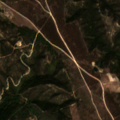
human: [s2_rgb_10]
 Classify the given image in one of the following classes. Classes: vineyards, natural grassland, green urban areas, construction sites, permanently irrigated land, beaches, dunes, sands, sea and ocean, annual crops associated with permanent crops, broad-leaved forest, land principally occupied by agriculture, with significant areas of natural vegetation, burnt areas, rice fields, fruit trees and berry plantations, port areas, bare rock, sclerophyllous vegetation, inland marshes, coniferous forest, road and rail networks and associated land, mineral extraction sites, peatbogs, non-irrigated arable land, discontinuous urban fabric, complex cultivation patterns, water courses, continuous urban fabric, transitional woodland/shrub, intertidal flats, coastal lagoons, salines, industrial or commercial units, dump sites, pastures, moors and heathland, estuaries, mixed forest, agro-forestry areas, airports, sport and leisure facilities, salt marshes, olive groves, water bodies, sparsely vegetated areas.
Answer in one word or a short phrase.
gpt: pastures, coniferous forest, natural grassland, sclerophyllous vegetation, transitional woodland/shrub